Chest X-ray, PA view. Patient: 42 years old, sex F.
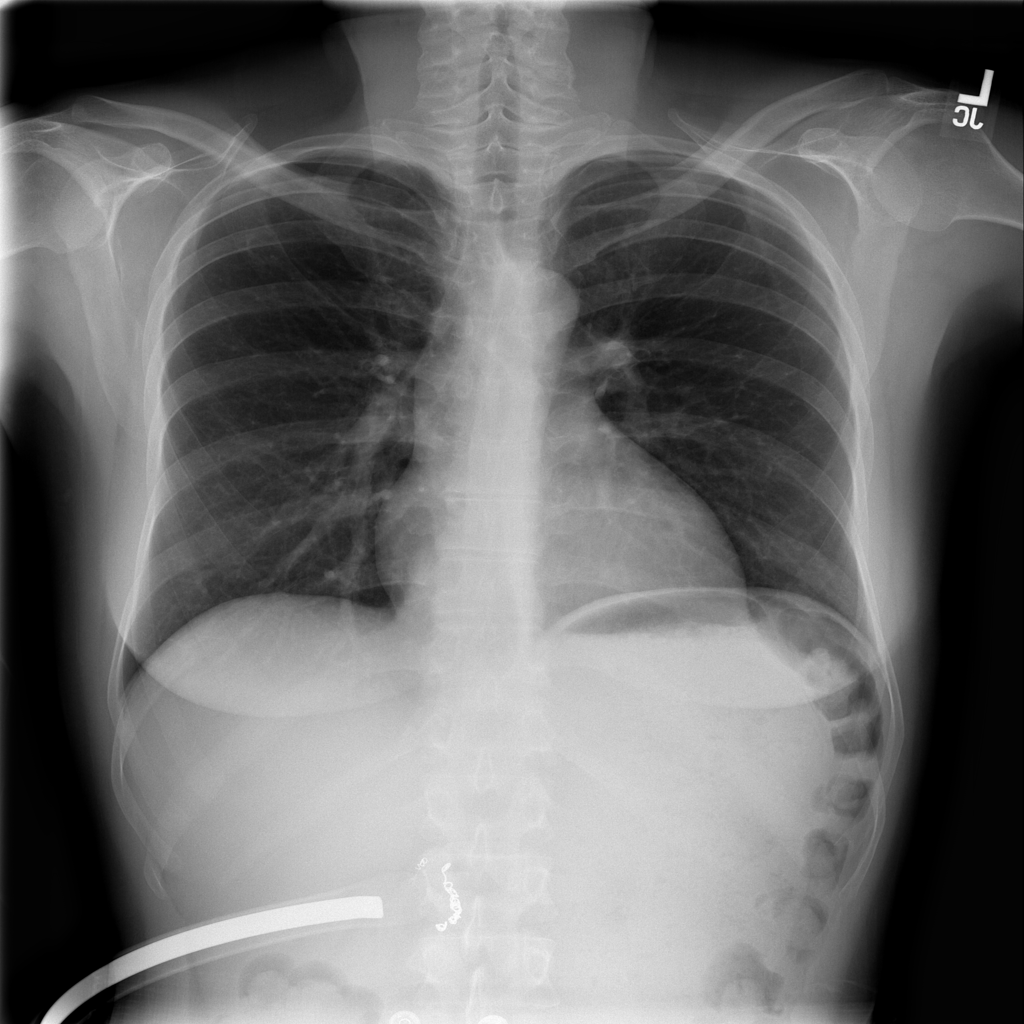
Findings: No Finding